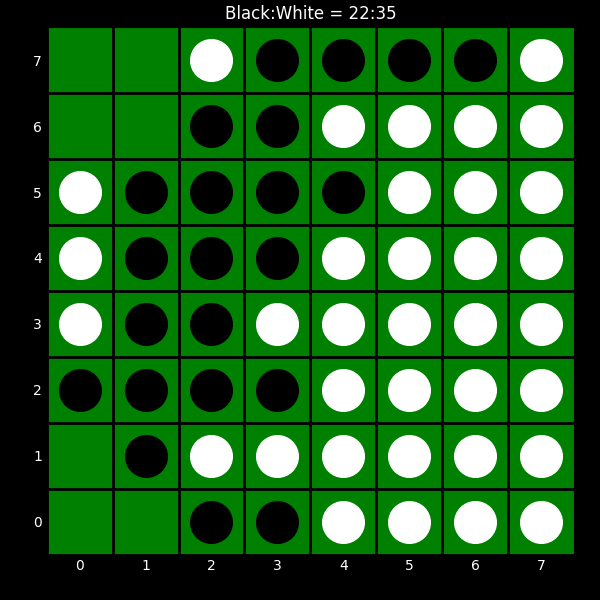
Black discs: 22
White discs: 35